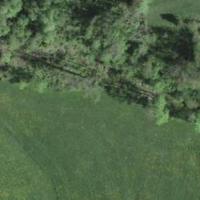
EUNIS habitat code: 25
Species observed at this site:
Corvus corone
Motacilla cinerea
Turdus philomelos
Anas platyrhynchos
Troglodytes troglodytes
Anthus spinoletta
Prunella modularis
Fringilla coelebs
Passer domesticus
Buteo buteo
Prunella collaris
Sylvia atricapilla
Ptyonoprogne rupestris
Turdus merula
Parus major
Erithacus rubecula
Hirundo rustica
Milvus milvus
Aquila chrysaetos
Phoenicurus ochruros
Regulus regulus
Tichodroma muraria
Pyrrhocorax graculus
Falco tinnunculus
Corvus corax
Motacilla alba
Delichon urbicum
Periparus ater